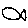
Label: fish